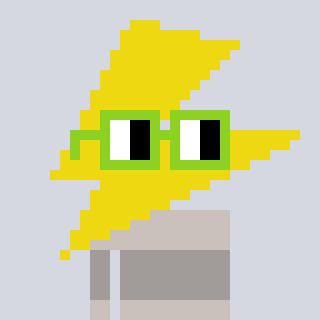
a pixel art character with square light green glasses, a lightning bolt-shaped head and a foggrey-colored body on a cool background